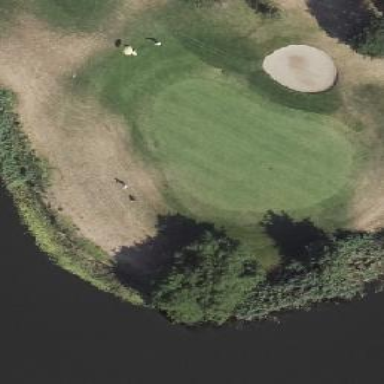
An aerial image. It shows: Golf green.